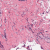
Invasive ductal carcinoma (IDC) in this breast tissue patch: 0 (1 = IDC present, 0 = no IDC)